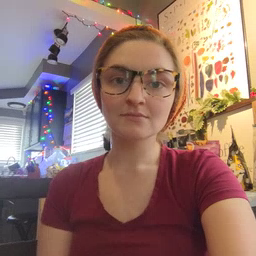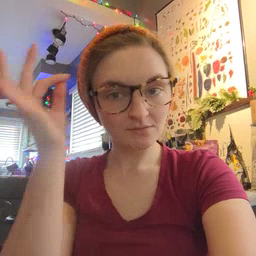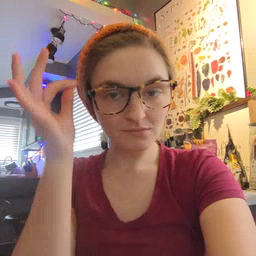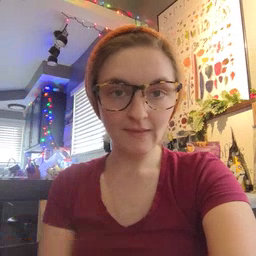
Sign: hair